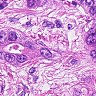
Metastatic tissue present: yes